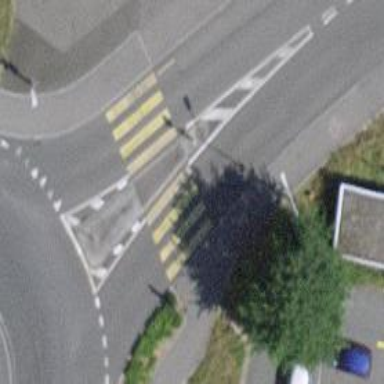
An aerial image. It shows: Pedestrian crossing with zebra markings on footway.